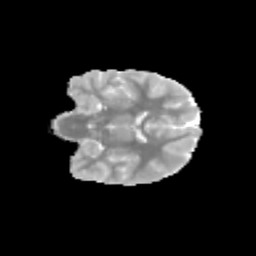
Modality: MD
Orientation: coronal
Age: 12
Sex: female
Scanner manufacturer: siemens
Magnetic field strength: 3 T
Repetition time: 3.8 s
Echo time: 0.07 s